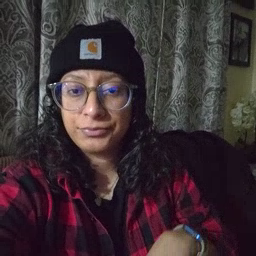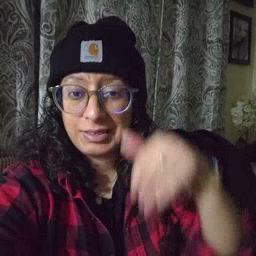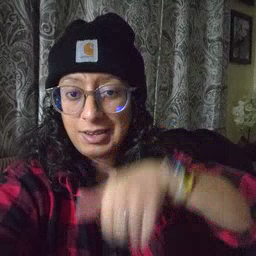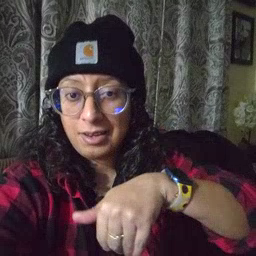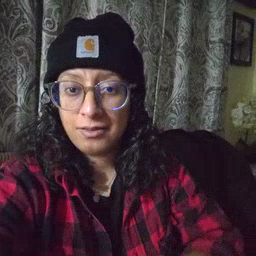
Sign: night